Question: I know there are already similar questions and I gave them a look but I couldn't find an explicit univocal answer to my question. I was just investigating online about these functions and their relationship with memory layers. In particular I found this beautiful <URL> that gave me a good insight about memory layers

It seems that 'fflush()' moves data from the application to kernel filesystem buffer and it's ok, everyone seems to agree on this point. The only thing that left me puzzled was that in the same article they assumed a write-back cache saying that with 'fsync()' "the data is saved to the stable storage layer" and after they added that "the storage may itself store the data in a write-back cache, so 'fsync()' is still required for files opened with O_DIRECT in order to save the data to stable storage"
Reading <URL>]
Questions:
1. if the data to be updated are already in the kernel buffers and my device has a volatile cache layer in write-back mode is it true, like said by the article, that operations like fsync() [and sync() I suppose] synchronize data to the stable memory layer skipping the volatile one? I think this is what happens with a write-through cache, not a write-back one. From what I read I understood that with a write-back cache on fsync() can just send data to the device that will put them in the volatile cache and they will enter the permanent memory only after
2. I read that fsync() works with a file descriptor and then with a single file while sync() causes a total deployment for the buffers so it applies to every data to be updated. And from this page also that fsync() waits for the end of the writing to the disk while sync() doesn't wait for the end of the actual writing to the disk. Are there other differences connected to memory data transfers between the two?
Thanks to those who will try to help
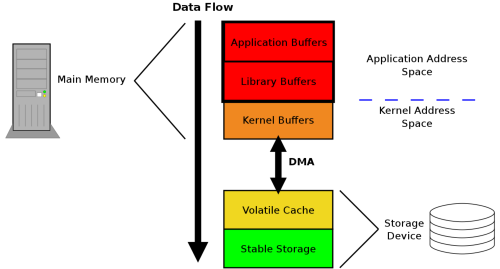
Answer: As you correctly concluded from your research 'fflush' synchronizes the data to cache (since it's working with 'FILE' objects that reside at user-level and are invisible to kernel), whereas 'fsync' or 'sync' (working directly with ) synchronize kernel cached data with device. However, the latter comes without a guarantee that the data has been actually written to the storage device -- as these usually come with their own caches as well. I would expect the same holds for 'msync' called with 'MS_SYNC' flag as well.
Relatedly, I find the distinction between and operations very useful when talking about the topic. Here's how <URL> puts it succinctly:
> A synchronous write operation does not return until the written data is--at least--stored in the kernel's buffer cache. [...] A synchronized operation is more restrictive and safer than a merely synchronous operation. A synchronized write operation flushes the data to disk, ensuring that the on-disk data is always synchronized vis-a-vis the corresponding kernel buffers.
With that in mind you can call 'open' with 'O_SYNC' flag (together with some other flag that opens the file with a write permission) to enforce synchronized write operations. Again, as you correctly assumed this will work only with 'WRITE THROUGH' disk caching policy, which effectively amounts to disk caching.
You can read <URL>.
Speaking of which, it is very informative to read about how the issue is dealt with on <URL>:
> To open a file for unbuffered I/O, call the CreateFile function with the FILE_FLAG_NO_BUFFERING and FILE_FLAG_WRITE_THROUGH flags. This prevents the file contents from being cached and flushes the metadata to disk with each write. For more information, see CreateFile.
Apparently, this is how <URL> family ensures data integrity:
> All versions of SQL Server open the log and data files using the Win32 CreateFile function. The dwFlagsAndAttributes member includes the FILE_FLAG_WRITE_THROUGH option when opened by SQL Server. [...]
This option instructs the system to write through any intermediate cache and go directly to disk. The system can still cache write operations, but cannot lazily flush them.
I'm saying this is informative in particular because of this <URL> showing that some SATA disks the 'FILE_FLAG_WRITE_THROUGH'! I don't know what the current state of affairs is, but it seems that in order to ensure that writing to a disk is truly synchronized, you need to:
1. Disable disk caching using your device drivers.
2. Make sure that the specific device you're using supports write-through/no-caching policy.
However, if you're looking for a guarantee of data integrity you could just buy a disk with its own battery-based power supply that goes beyond capacitors (which is usually only enough for completing the on-going write processes). As put in the conclusion in the blog article mentioned above:
> Bottom-line, use Enterprise-Class disks for your data and transaction log files. [...] Actually, the situation is not as dramatic as it seems. Many RAID controllers have battery-backed cache and do not need to honor the write-through requirement.
To (partially) answer the second question, this is from the man pages 'SYNC(2)':
> According to the standard specification (e.g., POSIX.1-2001), sync() schedules the writes, but may return before the actual writing is done. However, since version 1.3.20 Linux does actually wait. (This still does not guarantee data integrity: modern disks have large caches.)
This would imply that 'fsync' and 'sync' work differently, however, note they're both implemented in 'unistd.h' which suggests some consistency between them. However, I would follow <URL> who does not recommend using 'sync' syscall when writing your own code.
> The only real use for sync() is in the implementation of the sync utility. Applications should use fsync() and fdatasync() to commit to disk the data of only the requisite file descriptors. Note that sync() may take several minutes or longer to complete on a busy system.